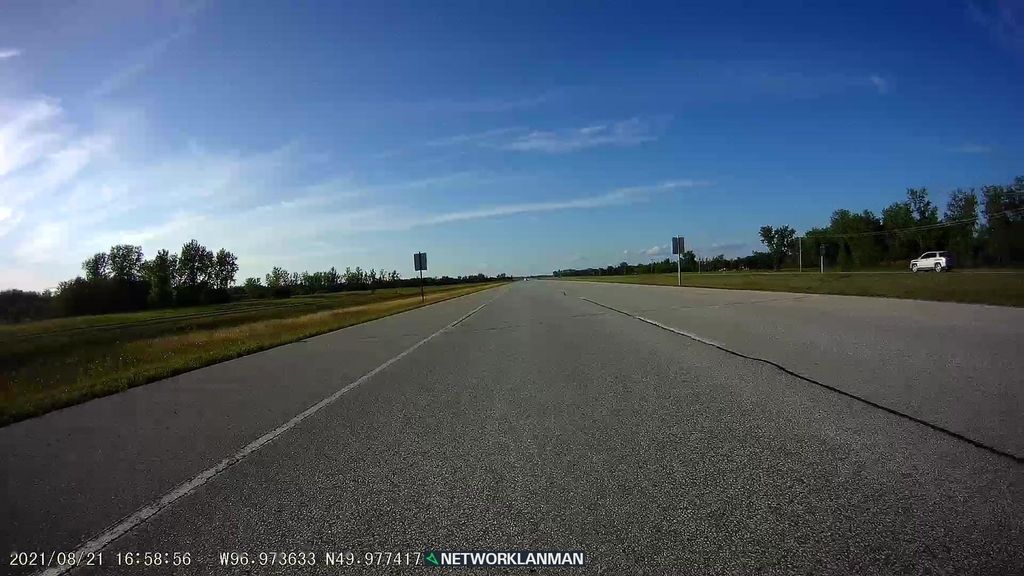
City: winnipeg